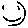
Label: smiley face